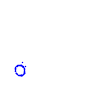
Particle: proton